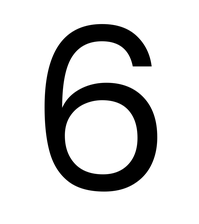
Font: Poppins-Regular